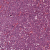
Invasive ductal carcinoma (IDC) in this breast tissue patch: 1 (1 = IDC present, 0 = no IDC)